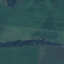
Label: Pasture